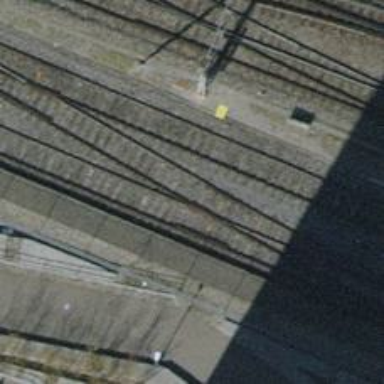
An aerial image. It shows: Single track railway in yard.